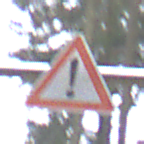
Verkehrszeichen: Gefahrenstelle
Umgebung: Outdoor, Nature
Tageszeit: Midday
Wetter: Overcast
Licht: Natural
Jahreszeit: NotSpecified
Kontrast: LowContrast